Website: home-depot
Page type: payment
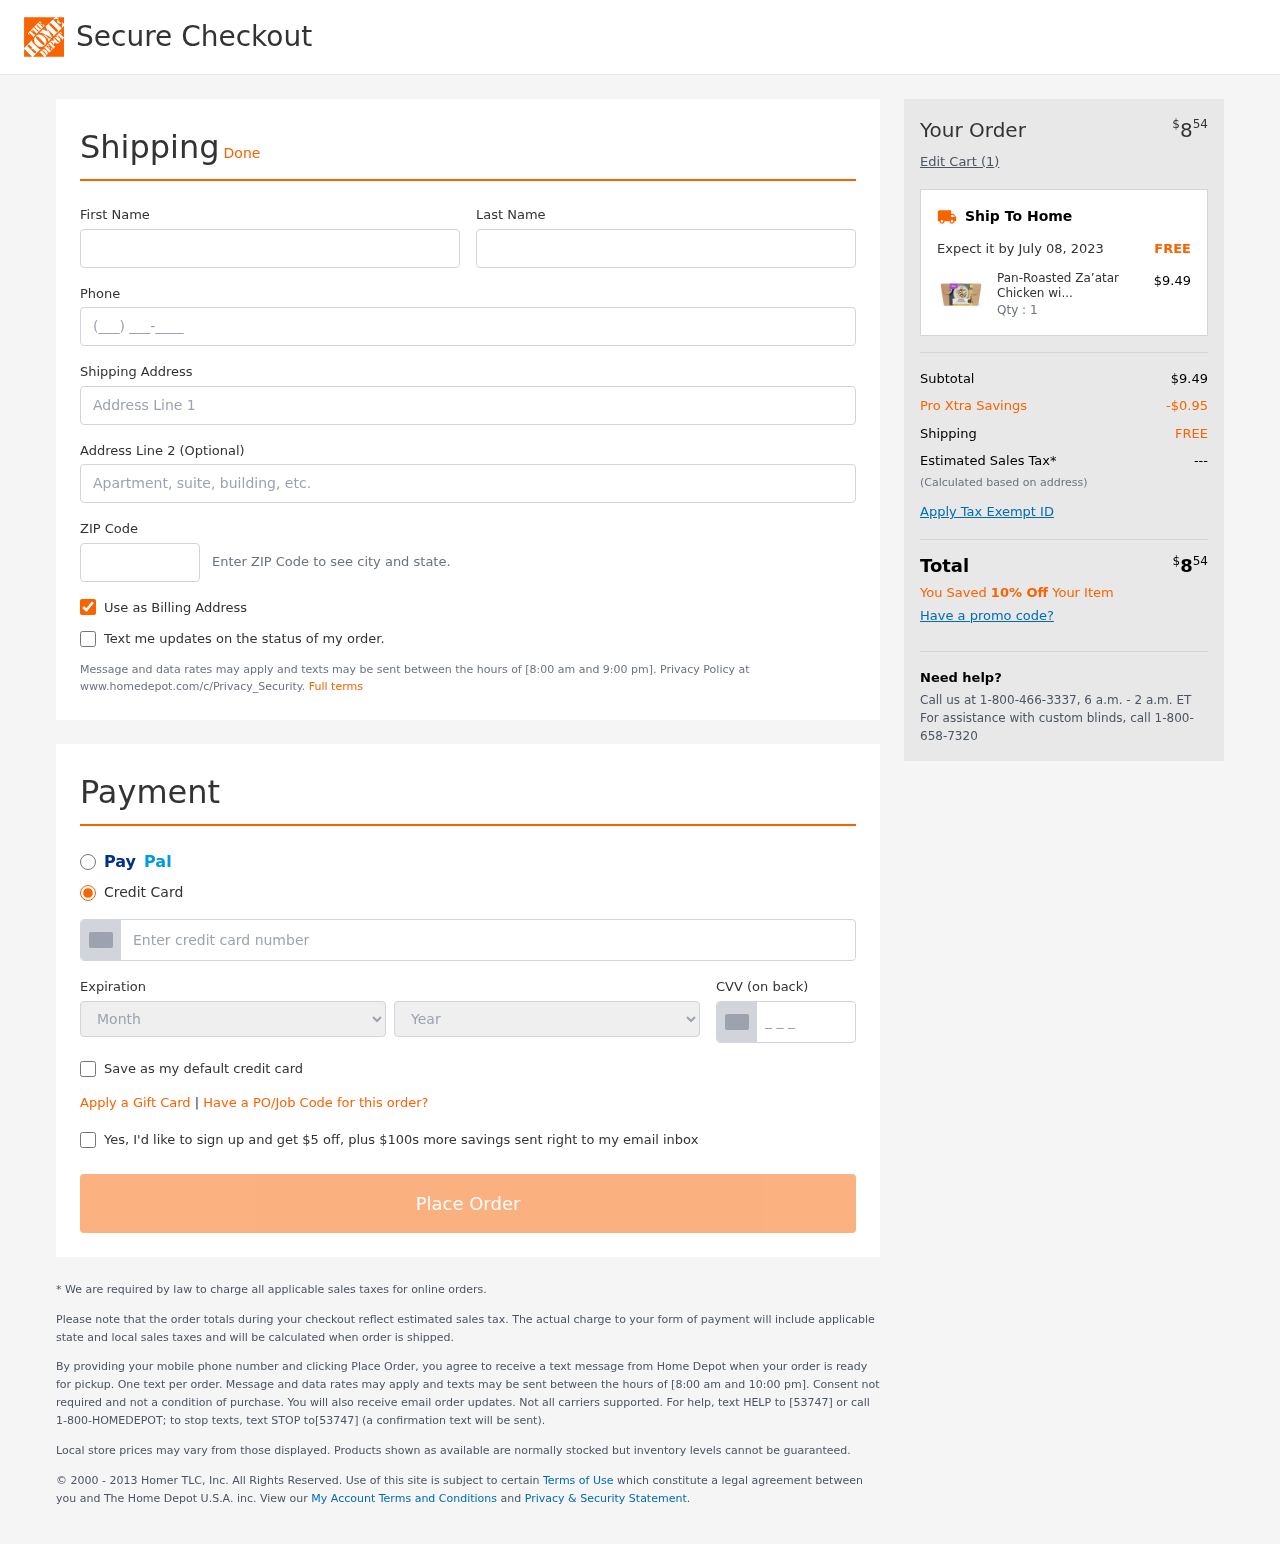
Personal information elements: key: PII_CARD_CVV
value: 0578
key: PII_CARD_EXPIRY_MONTH
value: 08
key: PII_CARD_EXPIRY_YEAR
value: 28
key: PII_CARD_NUMBER
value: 3420 9332 5365 726
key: PII_FIRSTNAME
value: Steve
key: PII_LASTNAME
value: Thompson
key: PII_PHONE
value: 2234694684
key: PII_POSTCODE
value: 58664
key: PII_STREET
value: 46022 Wise Pine Apt. 729
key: PII_STREET2
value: Apt. 423
Product elements: key: PRODUCT1_NAME
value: Pan-Roasted Za’atar Chicken with Corn, Zucchini & Couscous
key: PRODUCT1_PRICE
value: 9.49
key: PRODUCT1_QUANTITY
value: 1
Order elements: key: ORDER_TOTAL
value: $854
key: ORDER_NUM_ITEMS
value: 1
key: ORDER_DELIVERY_DATE
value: July 08, 2023
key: ORDER_SUBTOTAL
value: $9.49
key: ORDER_DISCOUNT
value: -$0.95
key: ORDER_SHIPPING_COST
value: FREE